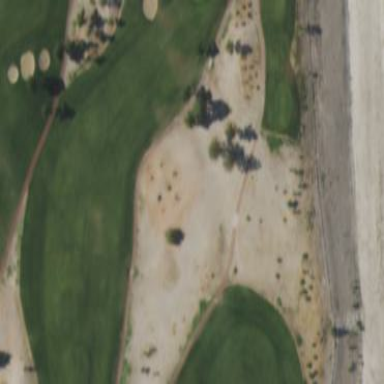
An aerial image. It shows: Area of rough grass used for golf.